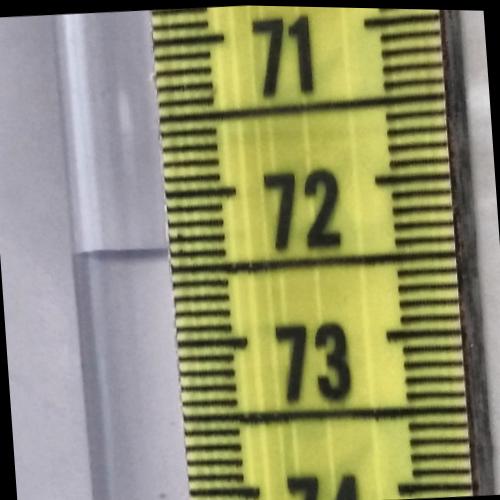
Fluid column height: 72.4 cm